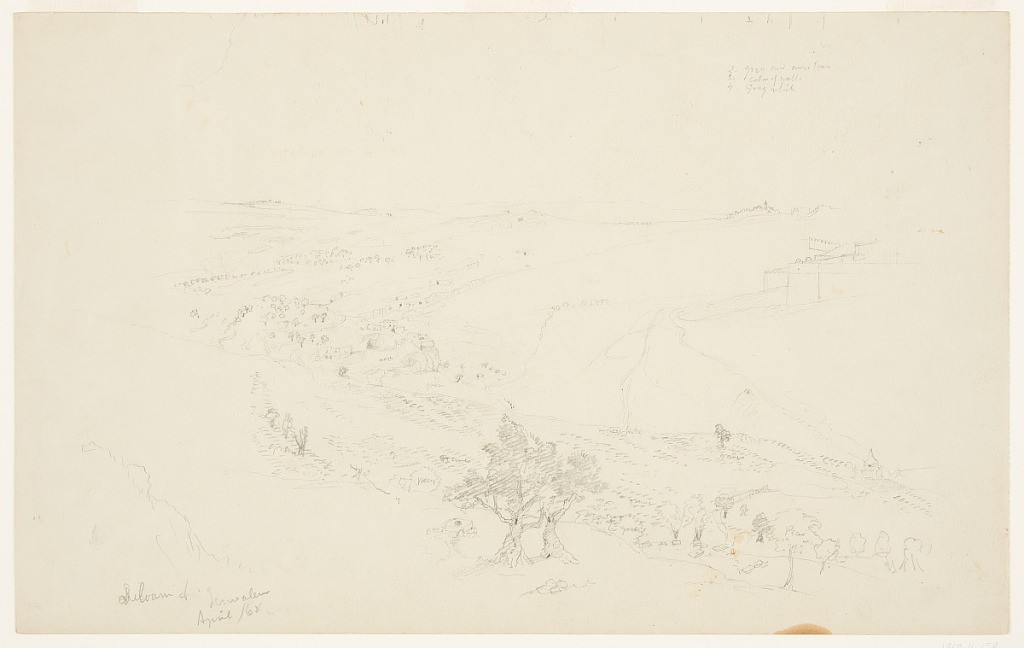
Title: Siloam and Jerusalem from the Mount of Olives
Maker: Frederic Edwin Church, American, 1826–1900
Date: April 1, 1868
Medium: Graphite on gray-green paperboard
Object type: Drawing
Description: Landscape sketch showing a view of the neighborhood of Siloam beside the eastern walls of Jerusalem, visible at right, as seen from the Mount of Olives. The view faces southwest and overlooks the Jewish Cemetery, which covers a sloping hillside in the foreground just beyond nearby pear and olive trees. In the middle distance at center, the buildings and trees of the Siloam are shown situated in a shallow valley. Rolling terrain comprises the horizon, leading to a partial city skyline in the background at right.